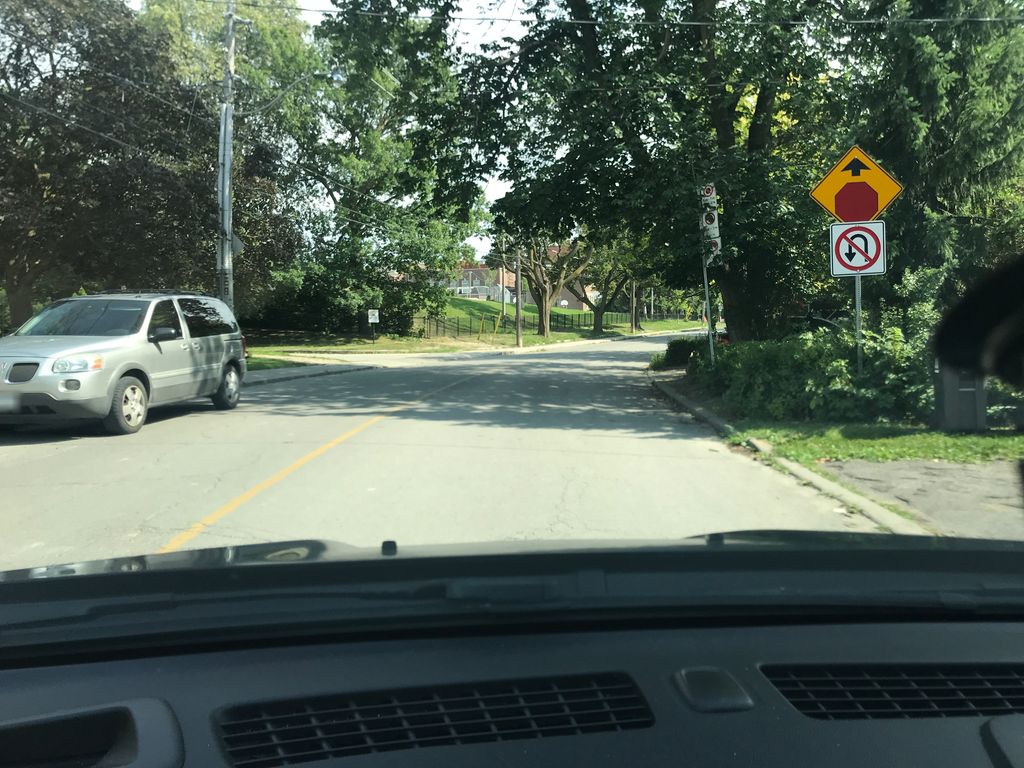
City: toronto